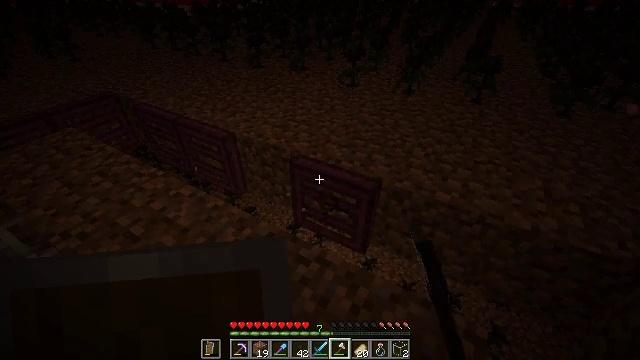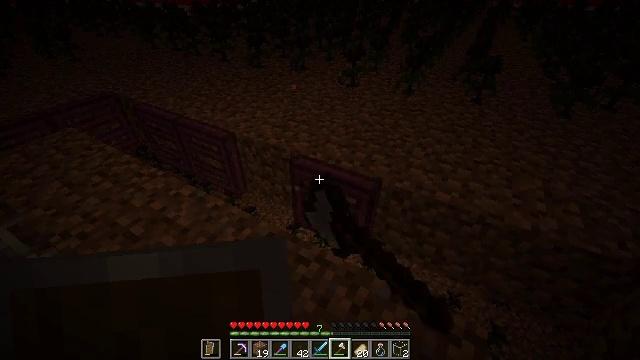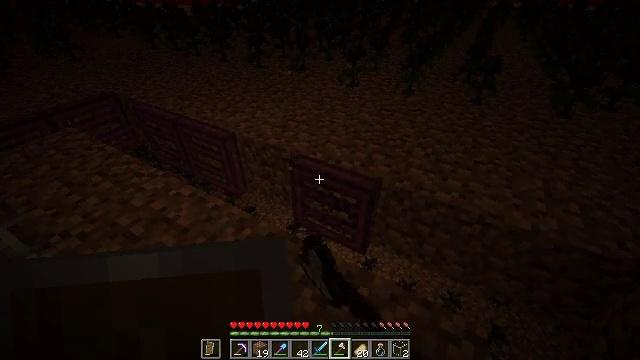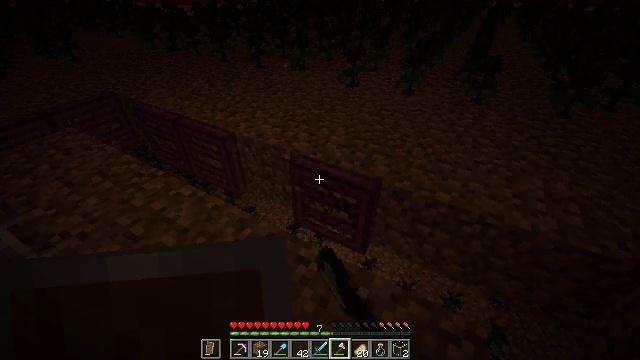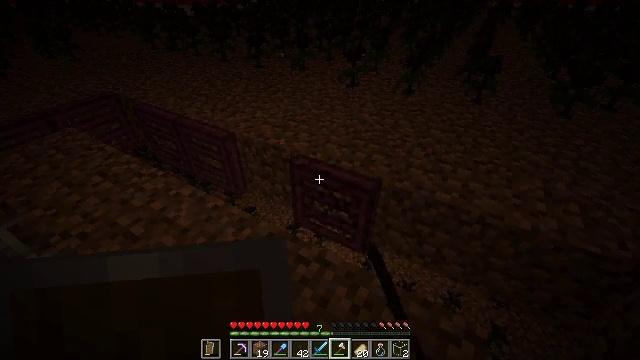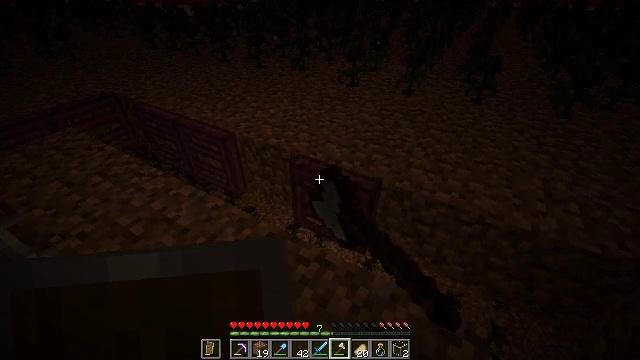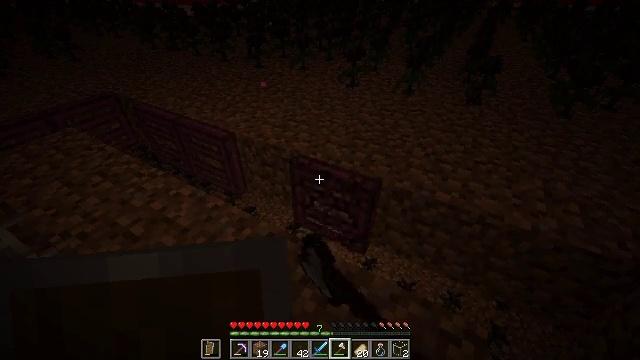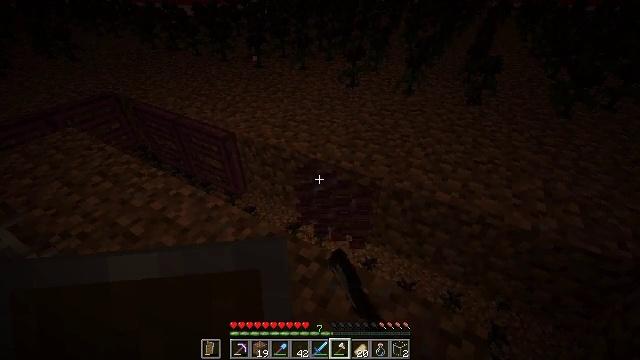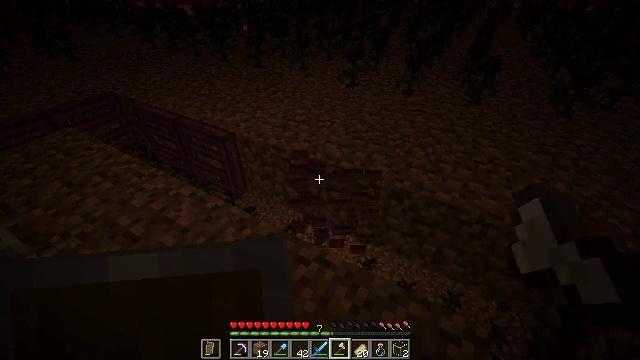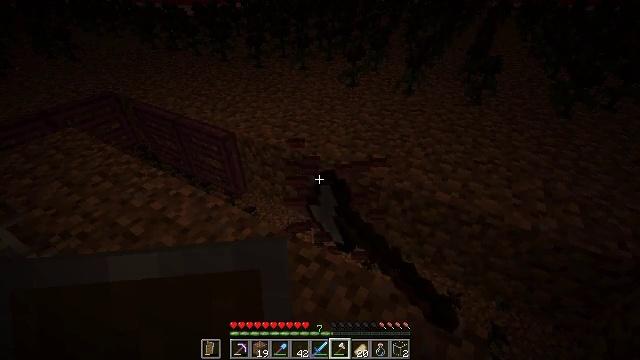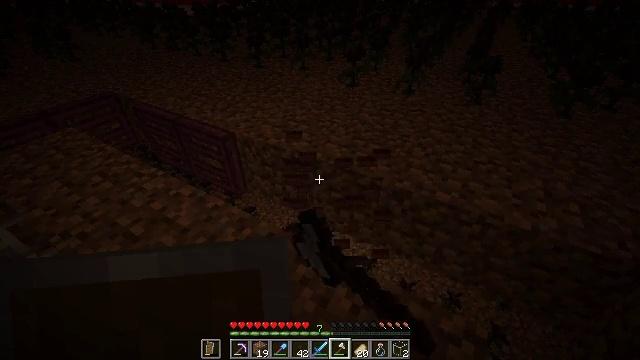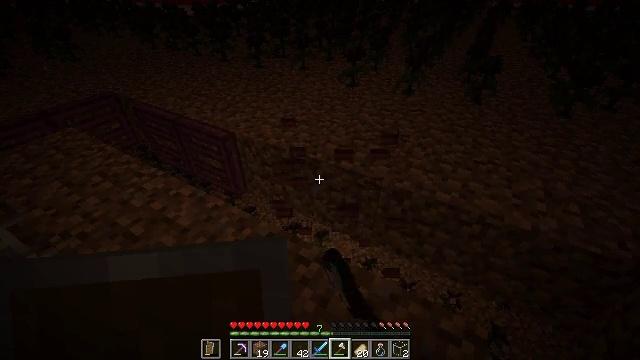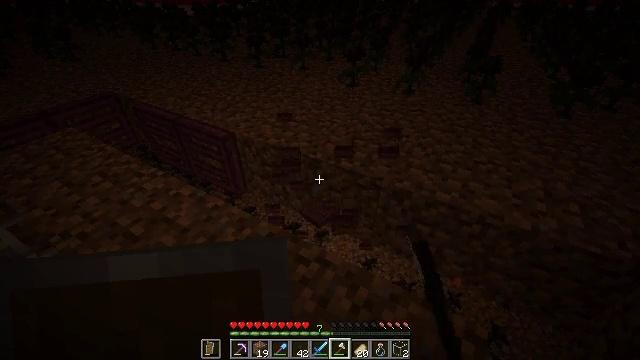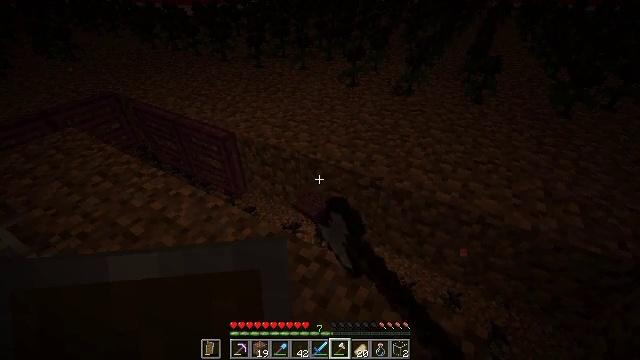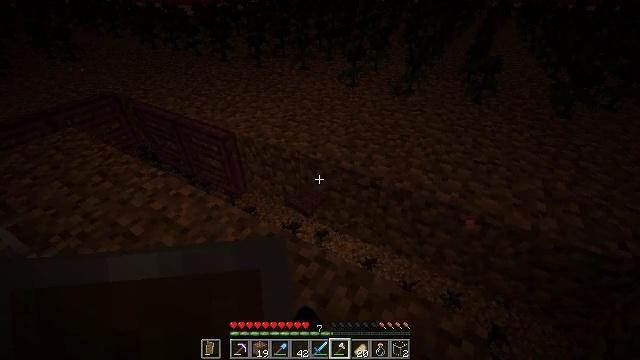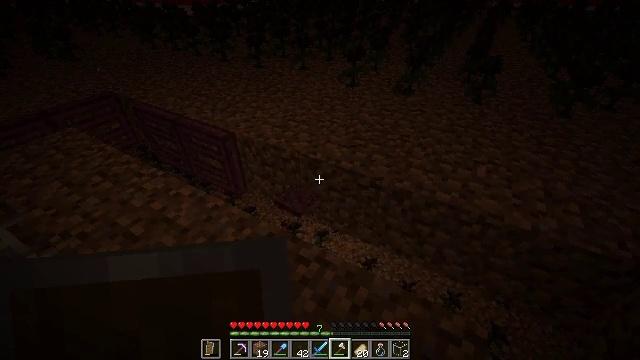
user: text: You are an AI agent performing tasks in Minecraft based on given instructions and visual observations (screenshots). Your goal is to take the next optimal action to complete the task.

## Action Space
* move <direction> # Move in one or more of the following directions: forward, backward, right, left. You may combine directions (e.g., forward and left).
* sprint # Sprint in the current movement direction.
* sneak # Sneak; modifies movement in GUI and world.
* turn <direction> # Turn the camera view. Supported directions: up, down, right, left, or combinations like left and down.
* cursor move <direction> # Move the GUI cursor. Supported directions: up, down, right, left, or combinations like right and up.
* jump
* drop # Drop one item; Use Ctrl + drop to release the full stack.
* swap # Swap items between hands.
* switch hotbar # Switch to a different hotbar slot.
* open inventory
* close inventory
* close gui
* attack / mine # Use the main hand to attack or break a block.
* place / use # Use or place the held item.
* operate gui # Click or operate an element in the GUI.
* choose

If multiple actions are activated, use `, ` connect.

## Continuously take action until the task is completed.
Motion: motion action
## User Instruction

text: Attack the crimson trapdoor to break it.
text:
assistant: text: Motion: attack / mine
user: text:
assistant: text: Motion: attack / mine
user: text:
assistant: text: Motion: attack / mine
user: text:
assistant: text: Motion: attack / mine
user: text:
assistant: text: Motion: attack / mine
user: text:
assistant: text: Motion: attack / mine
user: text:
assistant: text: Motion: attack / mine
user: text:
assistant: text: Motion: attack / mine
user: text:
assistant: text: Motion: attack / mine
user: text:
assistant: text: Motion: attack / mine
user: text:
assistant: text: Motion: attack / mine
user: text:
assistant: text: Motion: attack / mine
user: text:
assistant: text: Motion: attack / mine
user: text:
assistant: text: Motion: attack / mine
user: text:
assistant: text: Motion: attack / mine
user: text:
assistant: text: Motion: no_op
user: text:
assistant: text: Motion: no_op
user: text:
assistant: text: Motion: turn left
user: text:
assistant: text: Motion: turn left
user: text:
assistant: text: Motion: turn left
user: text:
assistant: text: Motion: turn left
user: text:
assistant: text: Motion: no_op
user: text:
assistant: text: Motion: no_op
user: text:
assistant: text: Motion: move forward
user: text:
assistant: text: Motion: move forward
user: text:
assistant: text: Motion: move forward
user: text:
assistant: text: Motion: move forward, turn left
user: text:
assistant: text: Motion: move forward, turn left
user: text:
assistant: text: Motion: move forward, turn left
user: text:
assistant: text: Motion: turn left